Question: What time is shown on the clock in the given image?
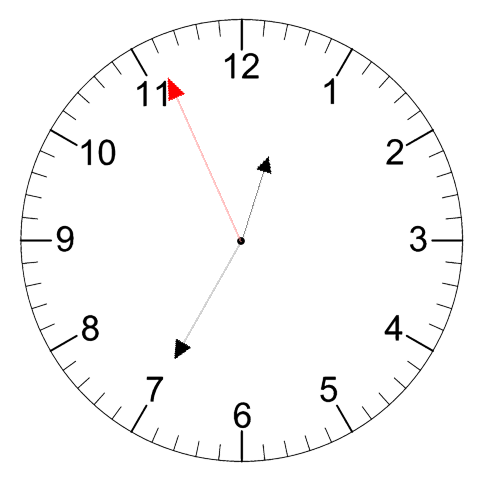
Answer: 12:34:56